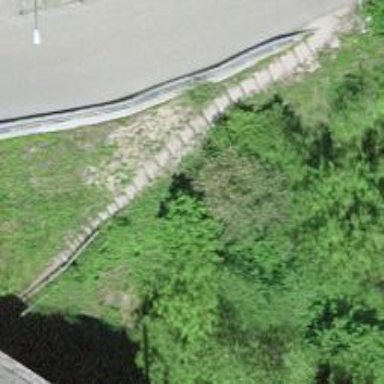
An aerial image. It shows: Gravel steps.